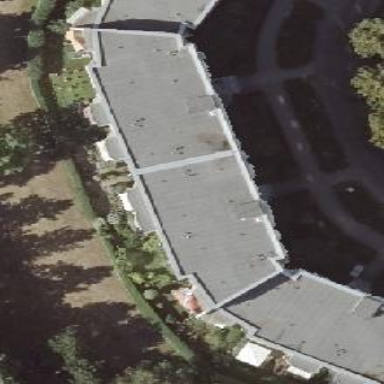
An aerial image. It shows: Building with apartments and flat roof.